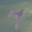
Label: 7